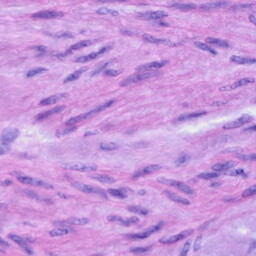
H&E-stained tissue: Cervix